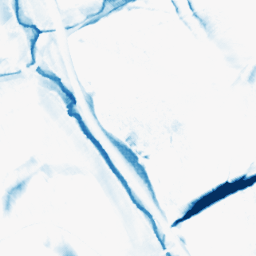
Category: morphological
Decomposition family: morphological_diamond
Decomposition parameters: operation: closing
radius: 15
Upsampling method: sinc_blackman
Upsampling parameters: scale: 8
kernel_size: 16
Upsampling scale: 8